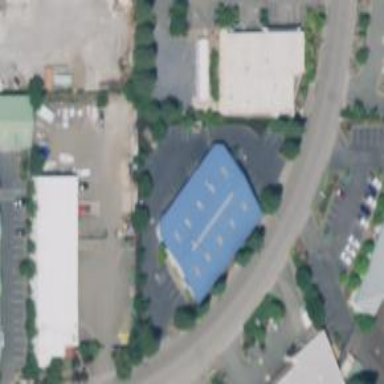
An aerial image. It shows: Industrial building.